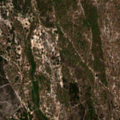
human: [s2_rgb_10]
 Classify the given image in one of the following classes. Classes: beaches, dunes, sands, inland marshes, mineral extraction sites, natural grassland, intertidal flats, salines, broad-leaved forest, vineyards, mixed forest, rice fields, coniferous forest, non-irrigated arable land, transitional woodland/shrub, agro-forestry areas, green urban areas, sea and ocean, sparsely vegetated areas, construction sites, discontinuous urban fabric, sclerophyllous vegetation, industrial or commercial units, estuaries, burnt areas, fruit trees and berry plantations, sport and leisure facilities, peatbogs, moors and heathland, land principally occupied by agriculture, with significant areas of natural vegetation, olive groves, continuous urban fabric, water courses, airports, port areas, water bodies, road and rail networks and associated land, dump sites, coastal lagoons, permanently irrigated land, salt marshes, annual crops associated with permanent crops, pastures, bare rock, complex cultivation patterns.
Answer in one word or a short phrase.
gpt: continuous urban fabric